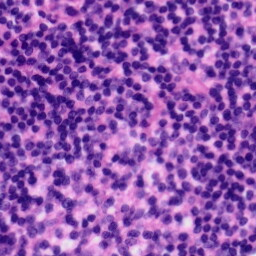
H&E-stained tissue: Tonsil